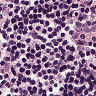
Metastatic tissue present: no